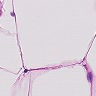
Metastatic tissue present: no